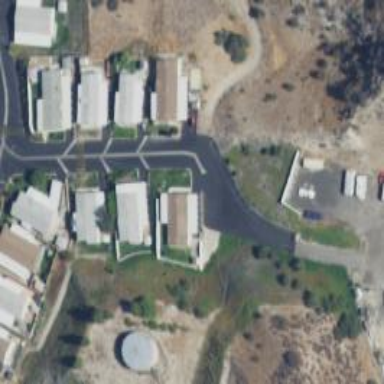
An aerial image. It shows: Service road within mobile home or trailer park.